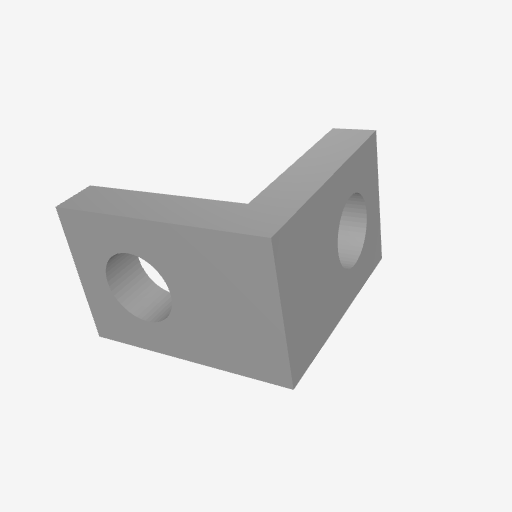
Part: LBeam1H